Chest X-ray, PA view. Patient: 69 years old, sex M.
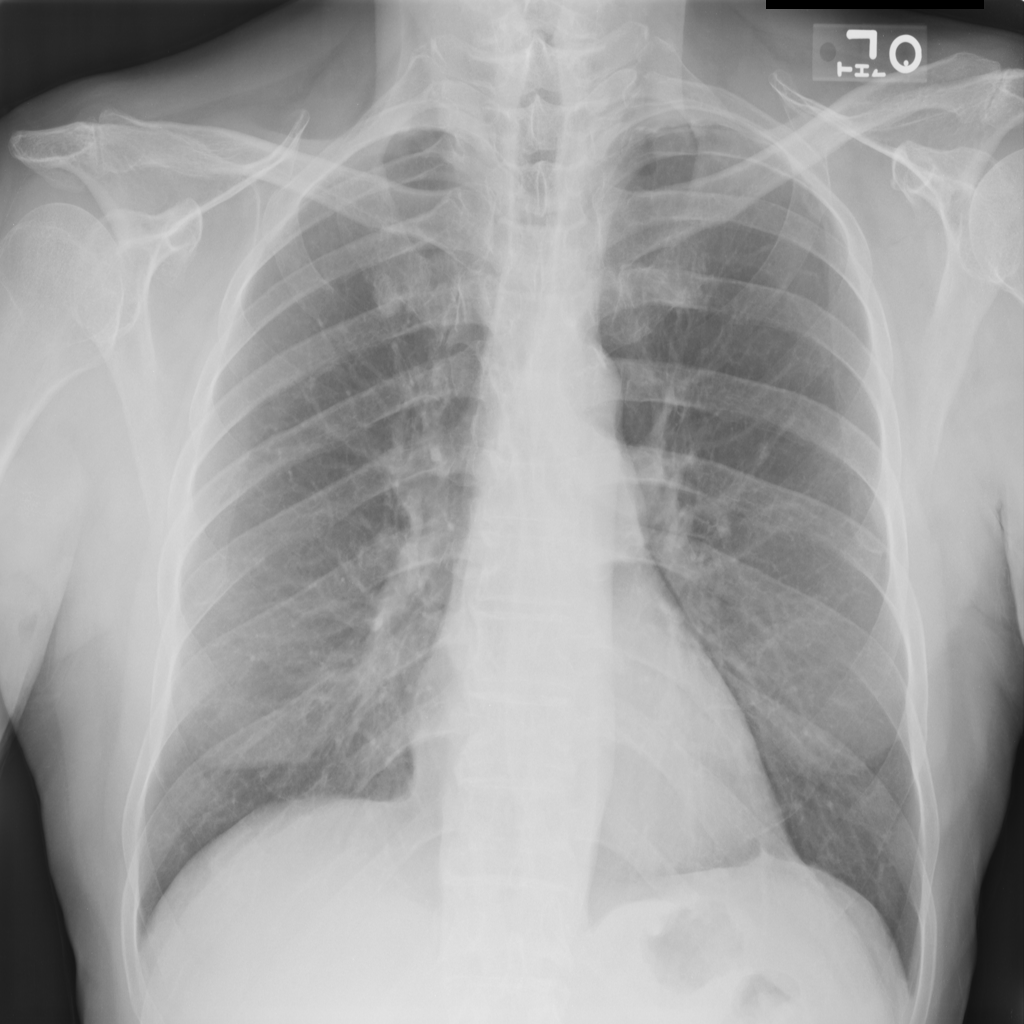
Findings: No Finding